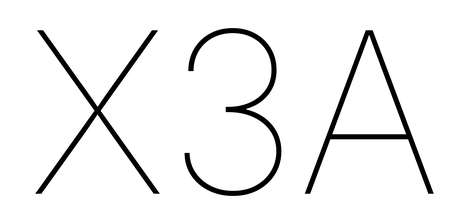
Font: Inter_Thin